Interaction volume radius: 10 \u00c5
Interaction volume height: 15 \u00c5
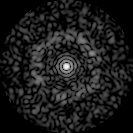
Disorder parameter: 0.8403